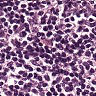
Metastatic tissue present: no